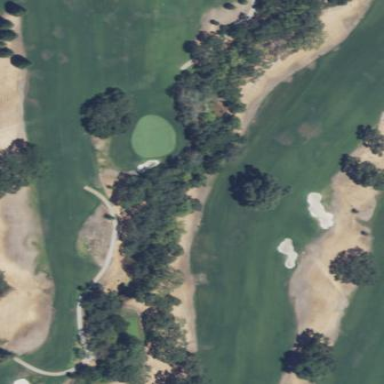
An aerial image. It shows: Golf rough area.